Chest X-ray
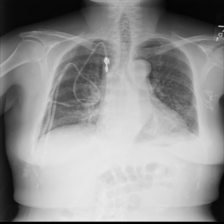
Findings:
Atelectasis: positive
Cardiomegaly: negative
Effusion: positive
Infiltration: negative
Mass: negative
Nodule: negative
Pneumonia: negative
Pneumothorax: negative
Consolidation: negative
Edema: negative
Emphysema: negative
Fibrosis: negative
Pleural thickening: negative
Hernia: negative